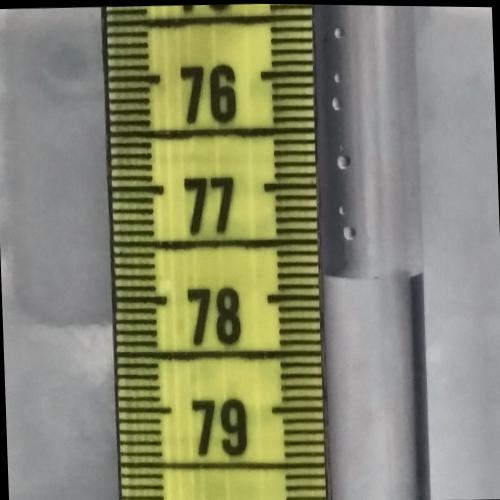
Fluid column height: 77.8 cm